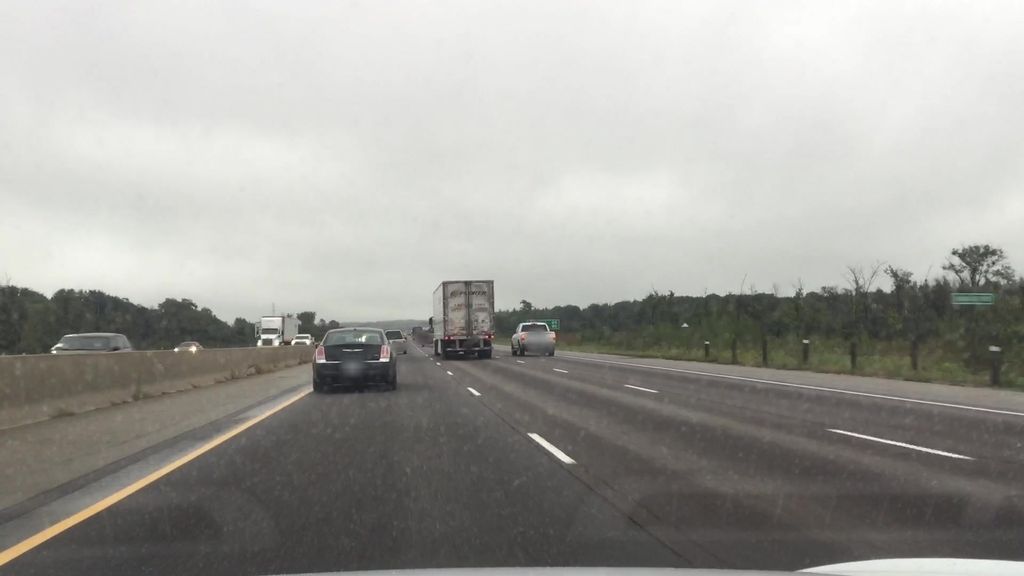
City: kitchener-waterloo